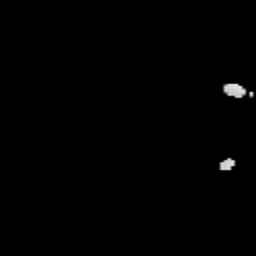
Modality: T2w
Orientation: sagittal
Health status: healthy
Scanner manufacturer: siemens
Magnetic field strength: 3 T
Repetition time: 12 s
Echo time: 0.092 s